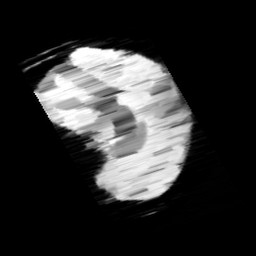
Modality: minIP
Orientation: sagittal
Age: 11
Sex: male
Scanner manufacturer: siemens
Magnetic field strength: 3 T
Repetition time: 0.027 s
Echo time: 0.02 s